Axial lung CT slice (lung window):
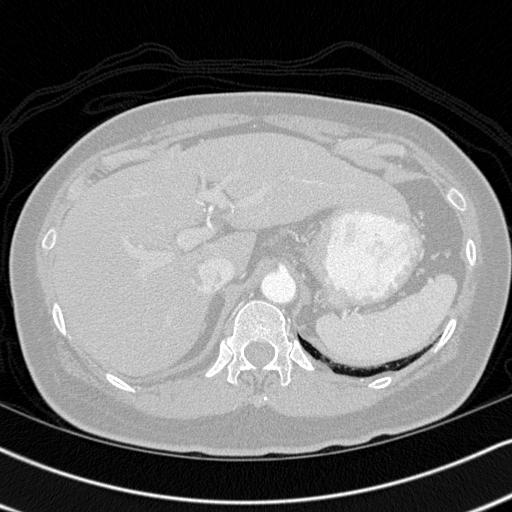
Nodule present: no